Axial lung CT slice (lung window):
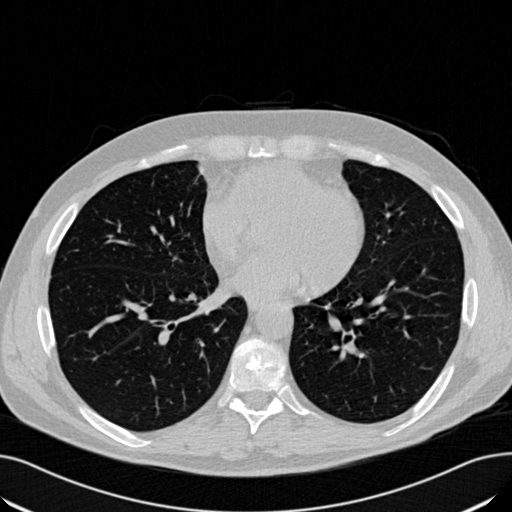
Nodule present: no